高一 · 代数
若函数 $f(x)=(m+2) x^{a}$ 是幂函数, 且其图象过点 $(2,4)$, 则函数 $g(x)=\log _{a}(x+m)$ 的单调增区间为 ( )
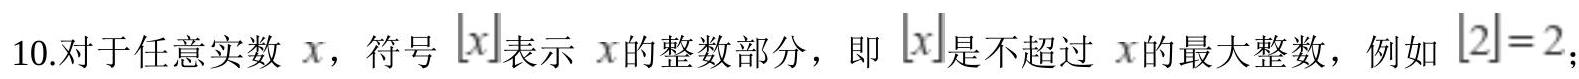
A. $(-2,+\infty)$
B. $(1+\infty)$
C. $(-1,+\infty)$
D. $(2,+\infty)$

$\lfloor 2 \cdot 1]=2$; 则 $\left[\log _{3} 1\right]+\left[\log _{3} 2\right]+\left[\log _{3} 3\right]+\cdots \cdot+\left[\log _{3} 27\right]$ 的值为 $(\quad)$
A. 42
B. 43
C. 44
D. 45
答案: B
解析: 由题意得: $m+2=1$, 解得: $m=-1$,

故 $f(x)=x^{a}$, 将 $(2,4)$ 代入函数的解析式得: $2^{a}=4$, 解得: $a=2$,

故 $g(x)=\log _{a}(x+m)=\log _{2}(x-1) ，$

令 $x-1>0$, 解得: $x>1$, 故 $g(x)_{\text {在 }}(1+\infty)$ 递增,

故答案为: B

【分析】分别求出 $\mathrm{m}, \mathrm{a}$ 的值, 求出函数 $g(x)$ 的单调区间即可.